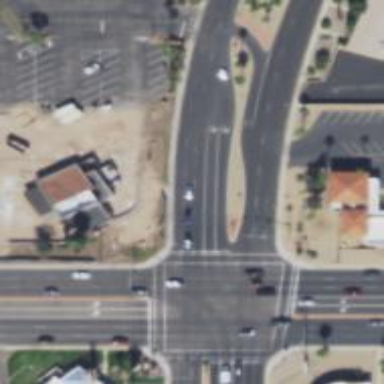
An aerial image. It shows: Solid stop line on the road.